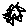
Label: sun